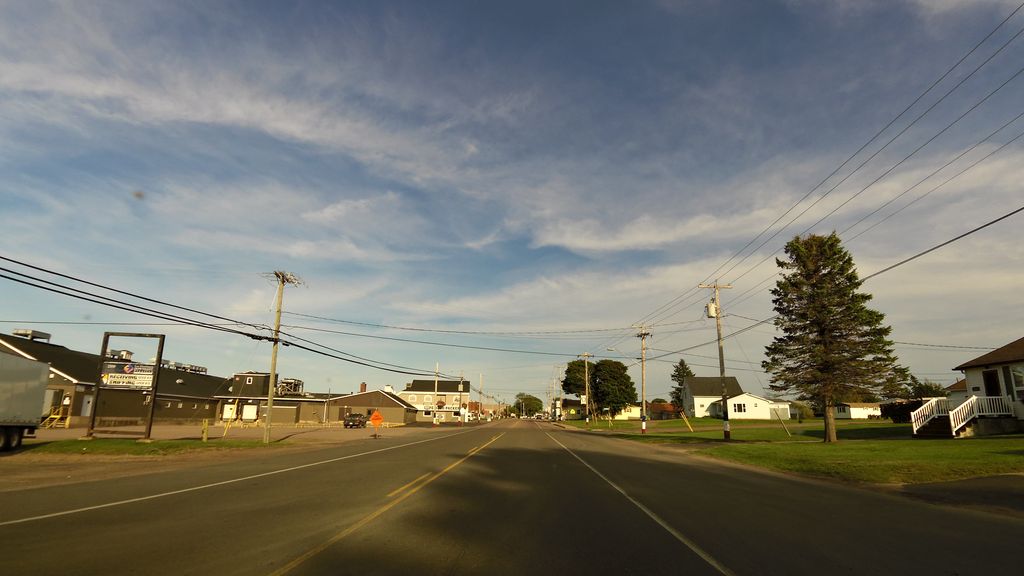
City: charlottetown